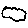
Label: cloud